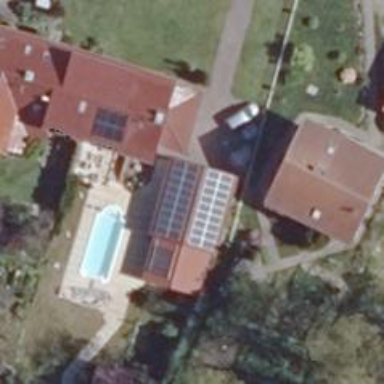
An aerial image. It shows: Solar photovoltaic panel generator producing electricity in small installation.